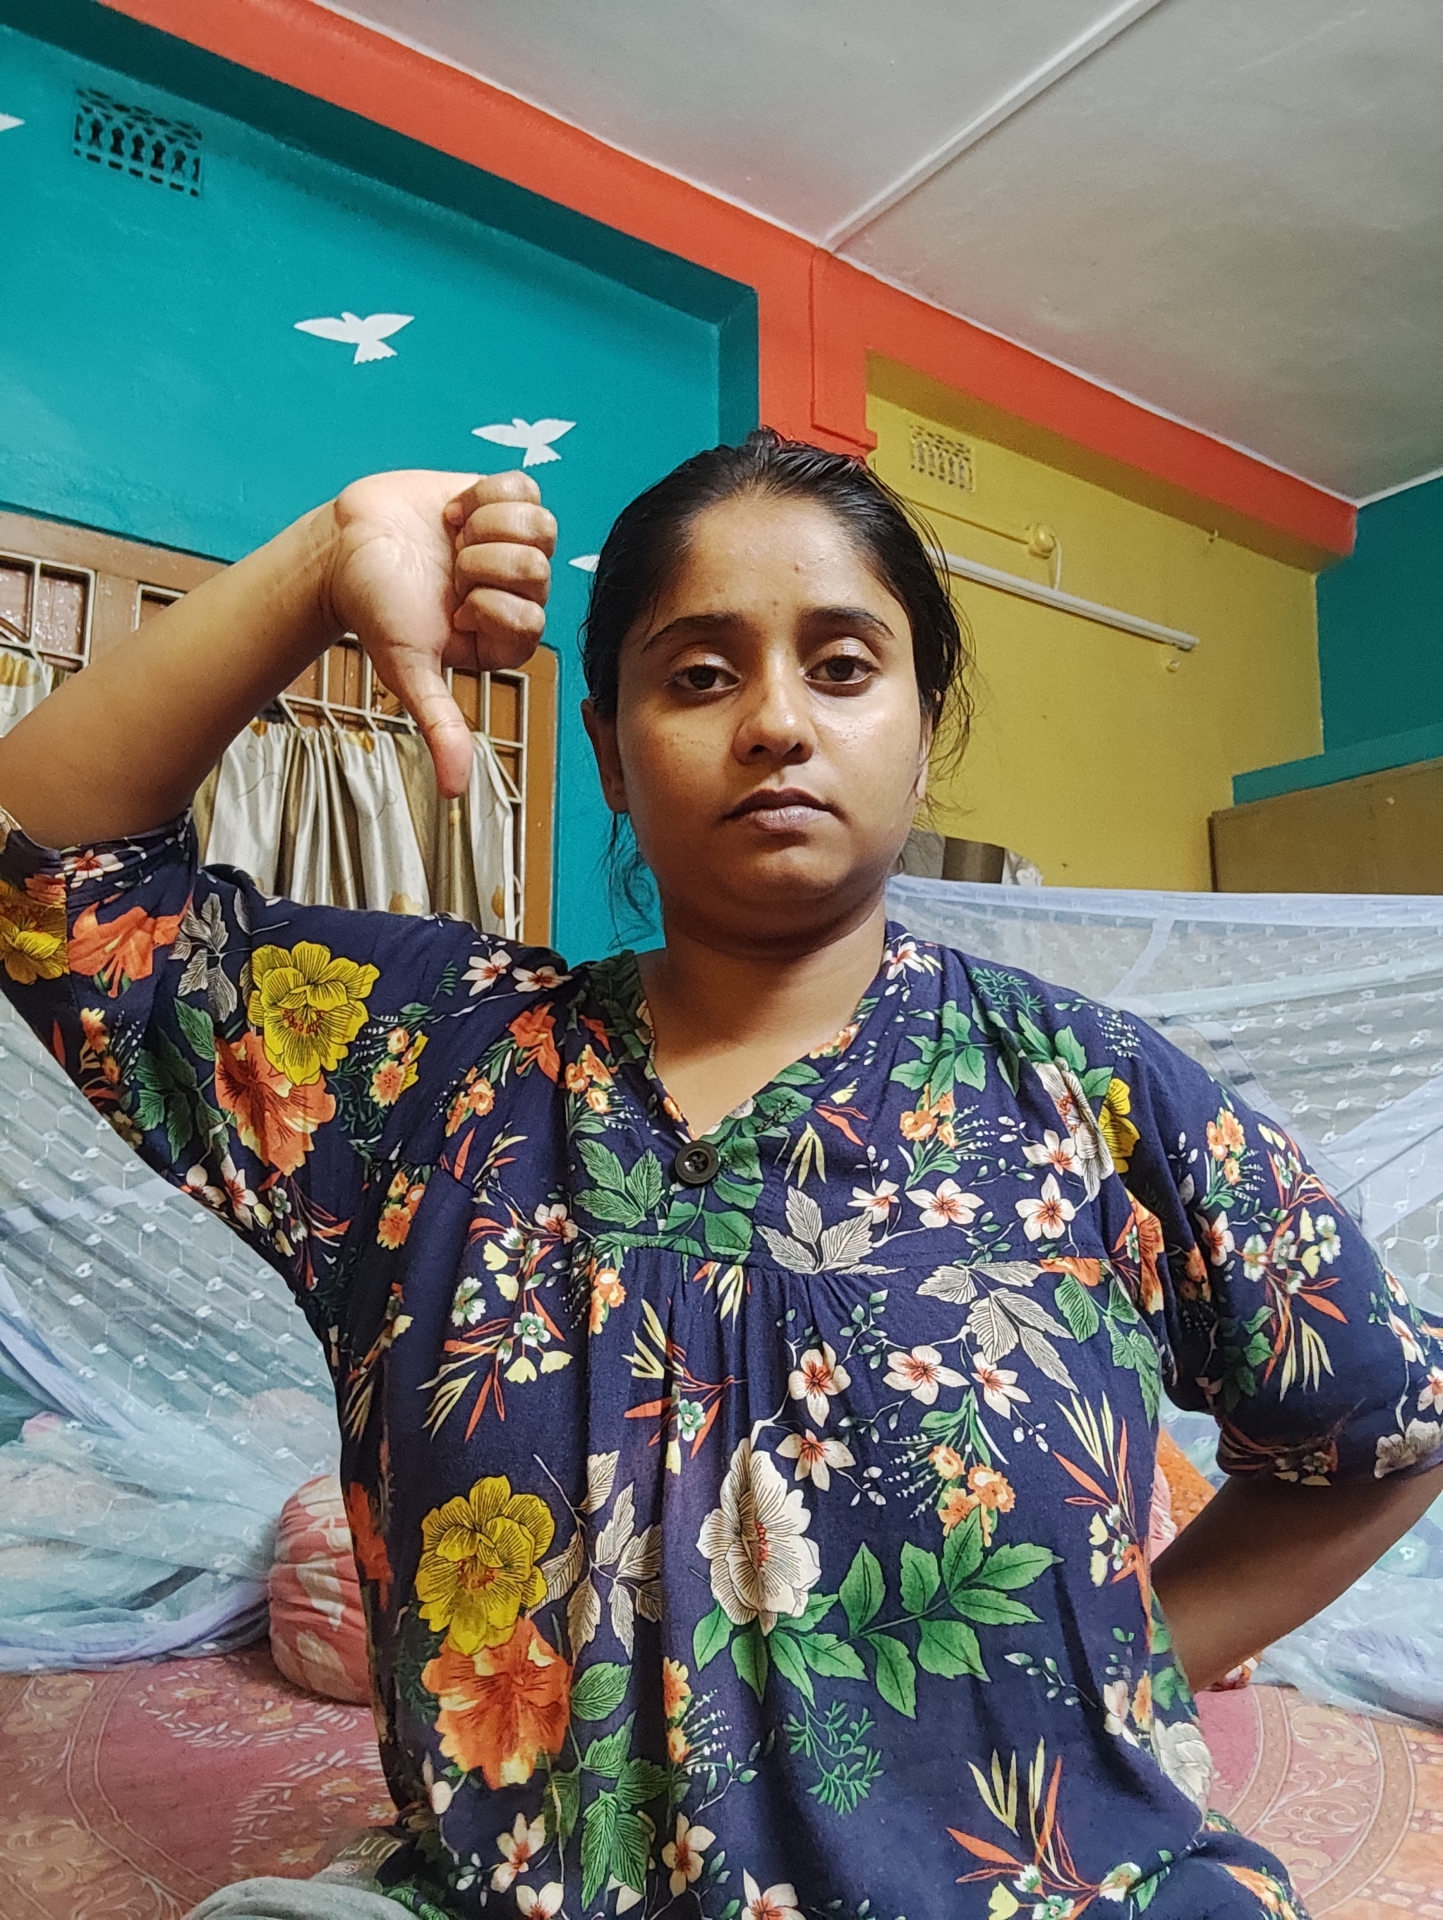
Label: clear